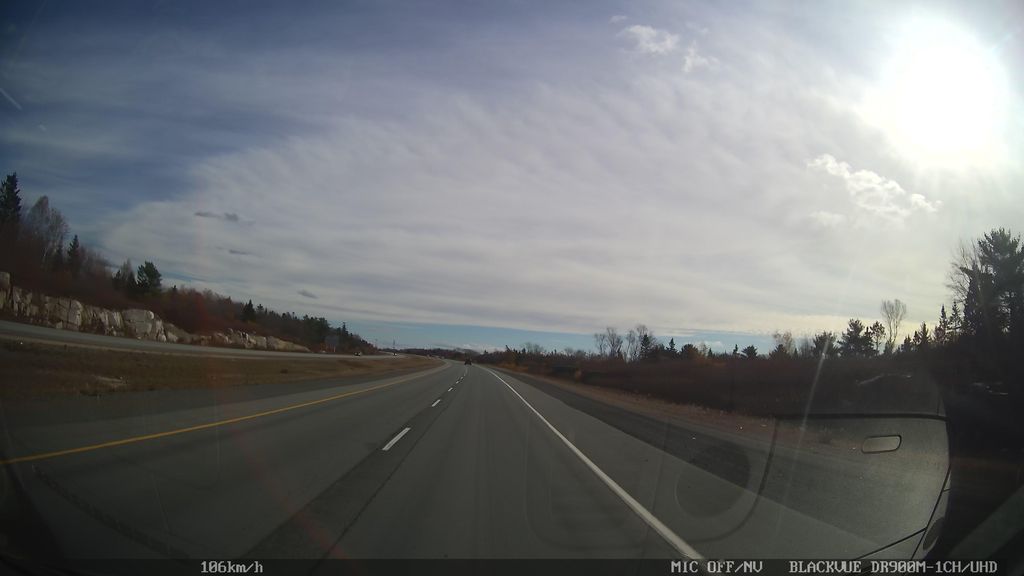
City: halifax